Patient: sex M, age 36
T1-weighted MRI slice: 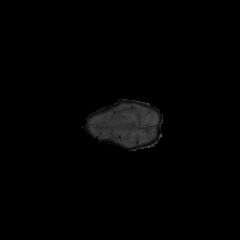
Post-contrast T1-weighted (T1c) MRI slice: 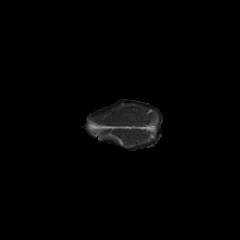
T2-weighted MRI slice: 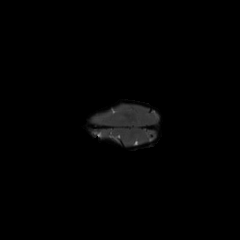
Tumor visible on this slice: no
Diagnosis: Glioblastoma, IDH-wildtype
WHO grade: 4